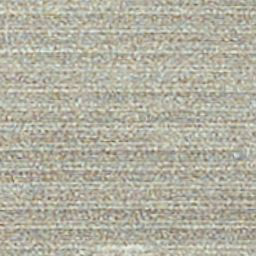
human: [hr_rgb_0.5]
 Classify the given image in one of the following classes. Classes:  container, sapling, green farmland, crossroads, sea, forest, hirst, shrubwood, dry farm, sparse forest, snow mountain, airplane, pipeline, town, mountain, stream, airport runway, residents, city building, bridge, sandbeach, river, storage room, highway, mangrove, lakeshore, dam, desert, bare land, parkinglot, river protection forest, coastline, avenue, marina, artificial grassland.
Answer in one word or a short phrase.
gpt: dry farm